Field crop: maize
Growth stage: 2
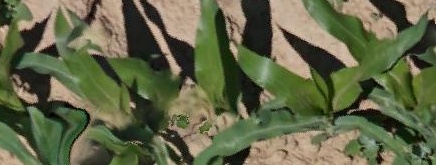
Species: maize